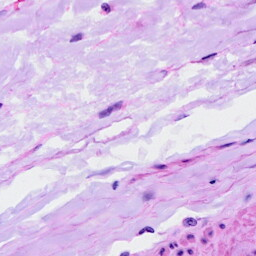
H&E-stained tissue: Ovarian